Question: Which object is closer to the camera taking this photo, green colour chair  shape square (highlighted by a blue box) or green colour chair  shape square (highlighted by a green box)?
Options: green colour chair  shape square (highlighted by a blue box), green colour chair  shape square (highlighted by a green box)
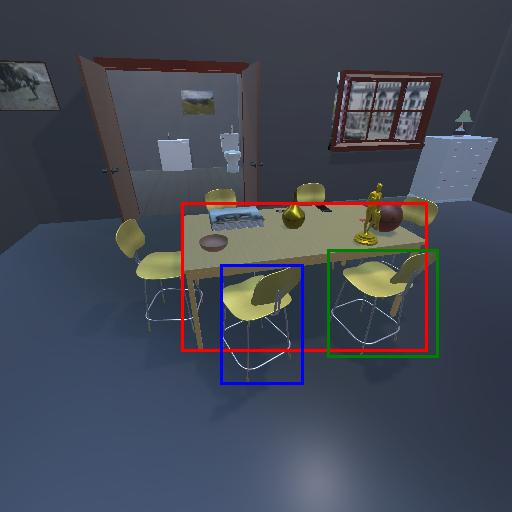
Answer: green colour chair  shape square (highlighted by a blue box)